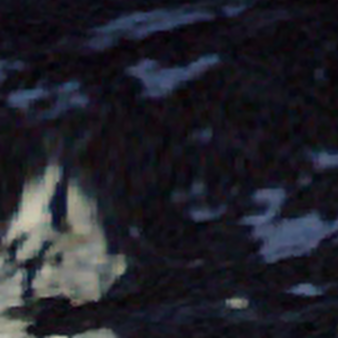
Label: other